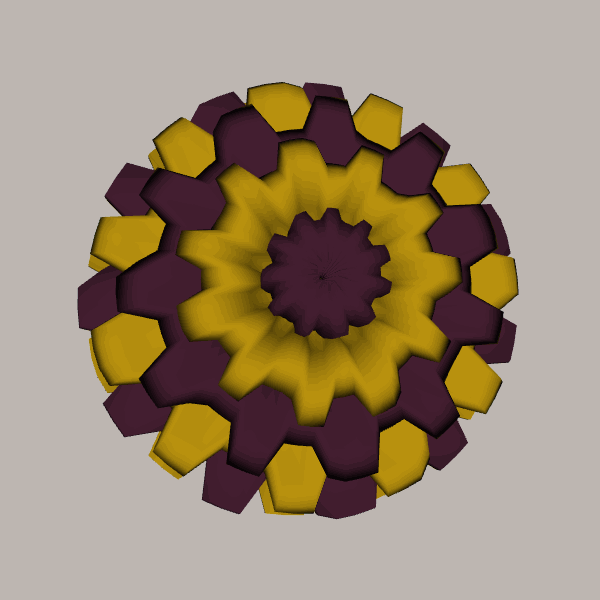
Background: light